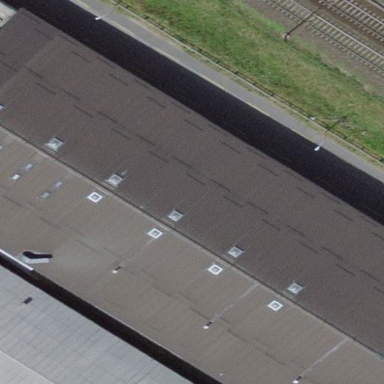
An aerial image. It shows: Commercial building.